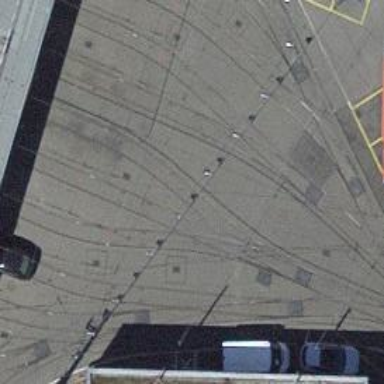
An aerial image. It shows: Tram railway with one track running through service yard. The railway is electrified with contact lines.